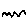
Label: zigzag